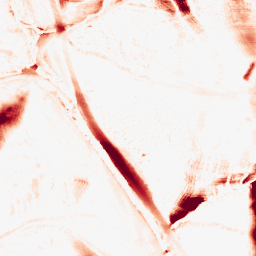
Category: morphological
Decomposition family: morphological_ellipse
Decomposition parameters: operation: opening
width: 20
height: 50
Upsampling method: bicubic_16x
Upsampling parameters: scale: 16
Upsampling scale: 16